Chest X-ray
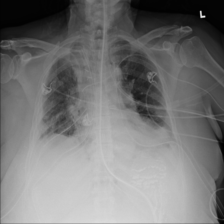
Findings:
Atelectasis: negative
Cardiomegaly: negative
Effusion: negative
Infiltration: negative
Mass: negative
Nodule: negative
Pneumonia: negative
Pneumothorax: negative
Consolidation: negative
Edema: negative
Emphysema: negative
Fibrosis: negative
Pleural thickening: negative
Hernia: negative